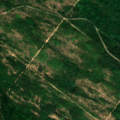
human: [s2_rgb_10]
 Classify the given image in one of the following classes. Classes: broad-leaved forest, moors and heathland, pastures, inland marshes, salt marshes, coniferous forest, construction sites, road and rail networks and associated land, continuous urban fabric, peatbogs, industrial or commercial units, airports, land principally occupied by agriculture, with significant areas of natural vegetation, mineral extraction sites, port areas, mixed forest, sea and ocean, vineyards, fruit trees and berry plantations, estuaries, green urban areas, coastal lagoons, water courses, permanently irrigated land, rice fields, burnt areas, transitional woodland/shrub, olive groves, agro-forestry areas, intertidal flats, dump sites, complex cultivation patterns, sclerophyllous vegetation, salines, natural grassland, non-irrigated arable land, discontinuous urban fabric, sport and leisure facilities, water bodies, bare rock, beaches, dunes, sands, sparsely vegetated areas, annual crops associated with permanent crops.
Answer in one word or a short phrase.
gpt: pastures, broad-leaved forest, transitional woodland/shrub